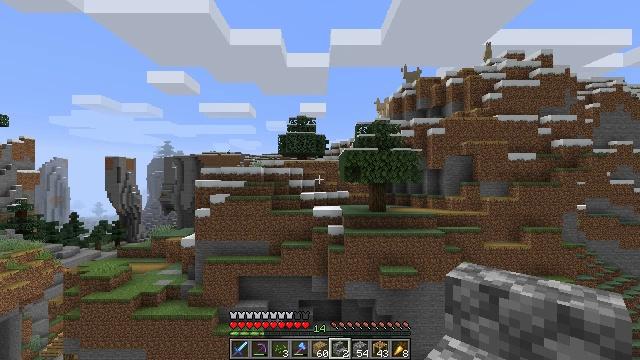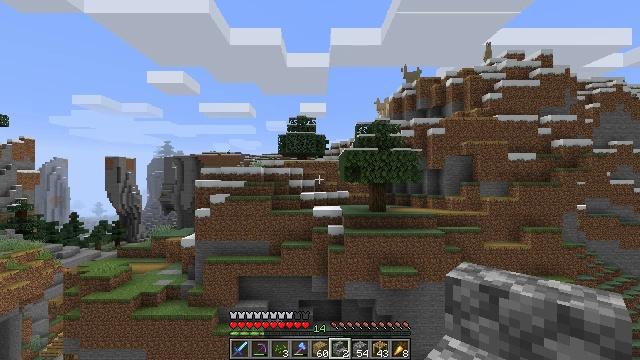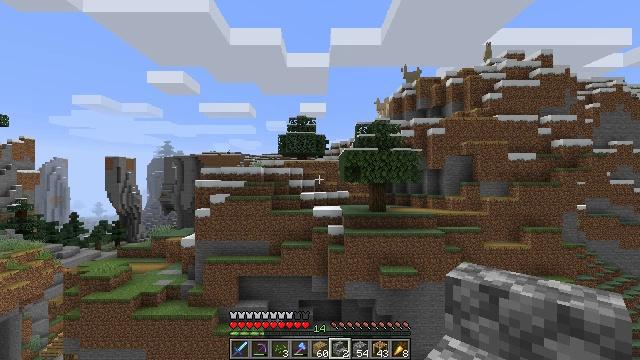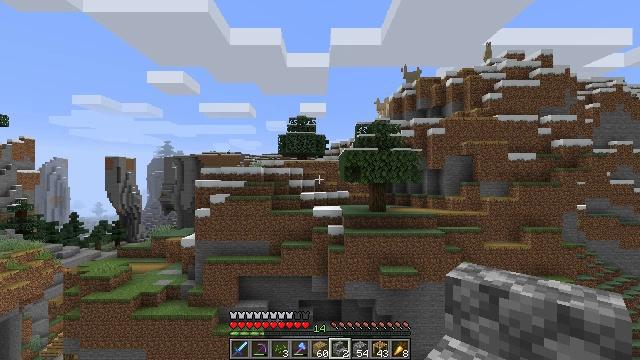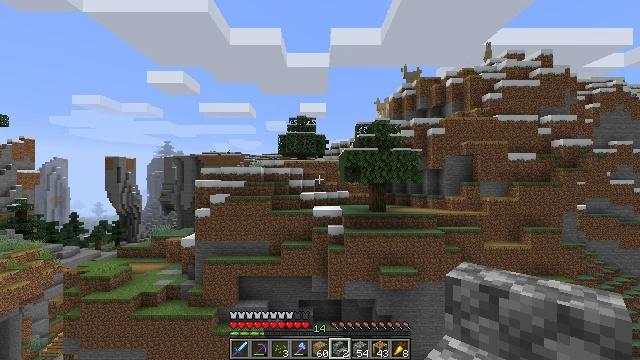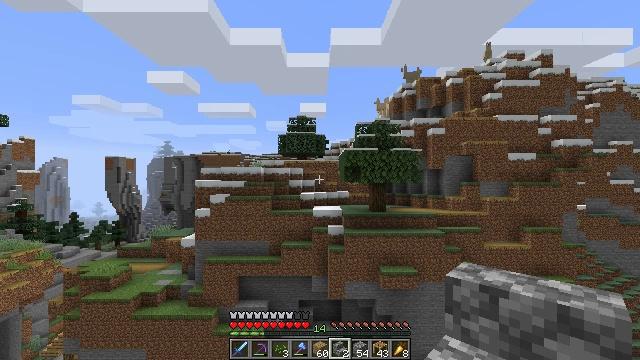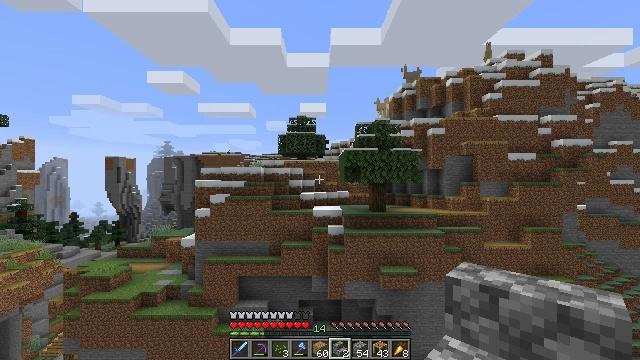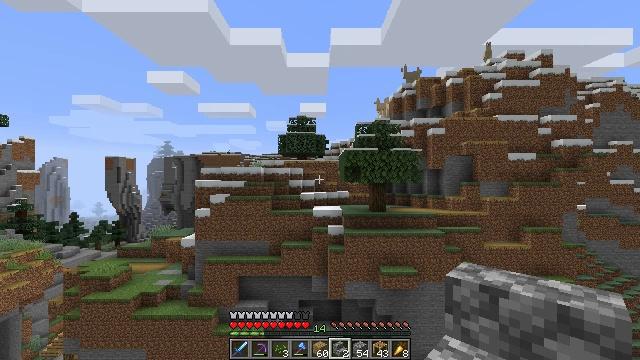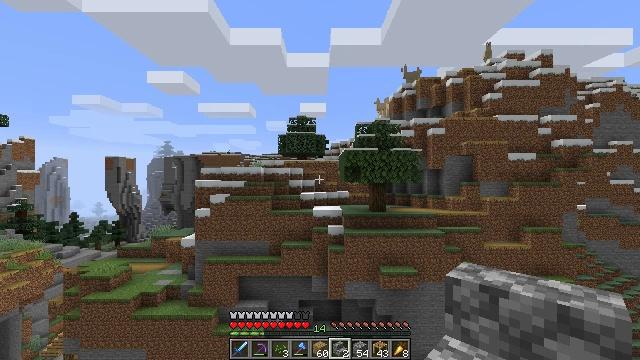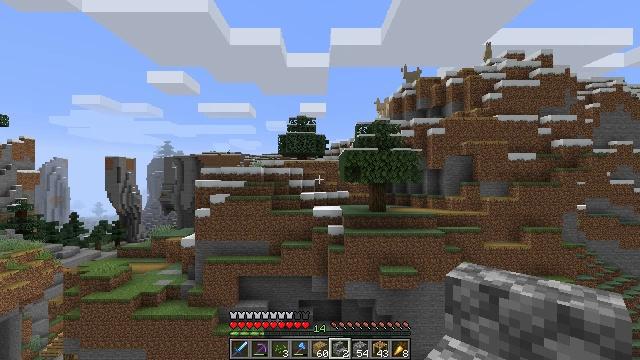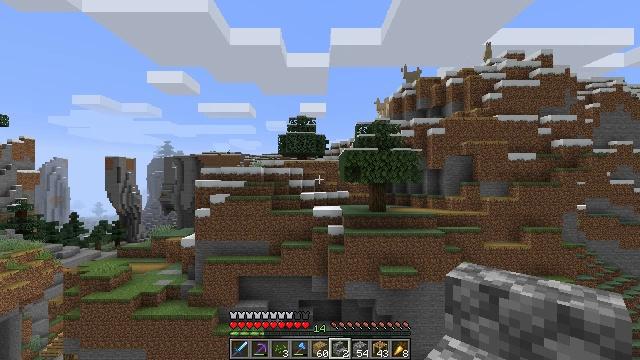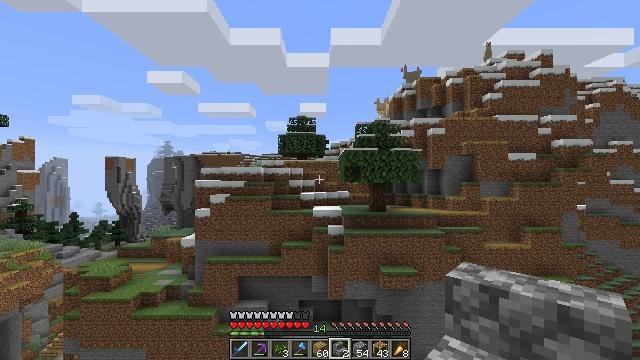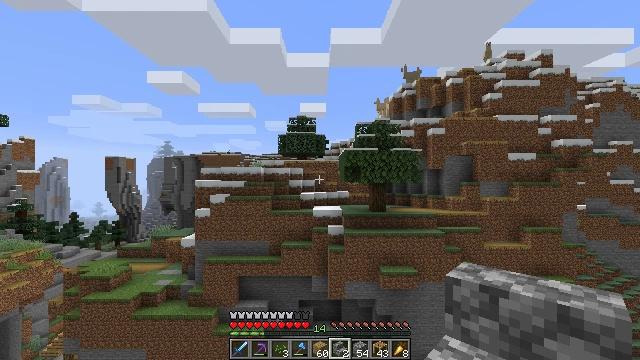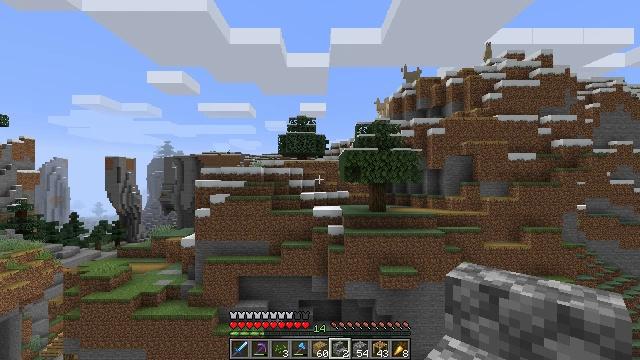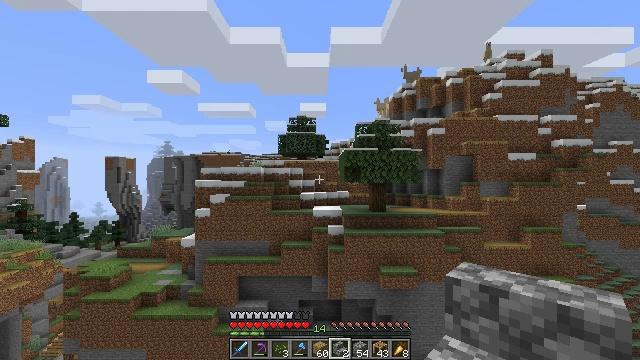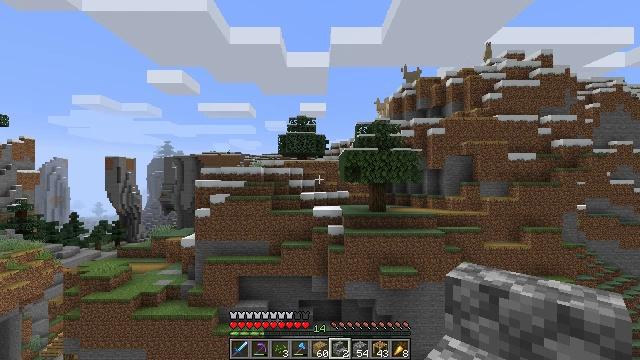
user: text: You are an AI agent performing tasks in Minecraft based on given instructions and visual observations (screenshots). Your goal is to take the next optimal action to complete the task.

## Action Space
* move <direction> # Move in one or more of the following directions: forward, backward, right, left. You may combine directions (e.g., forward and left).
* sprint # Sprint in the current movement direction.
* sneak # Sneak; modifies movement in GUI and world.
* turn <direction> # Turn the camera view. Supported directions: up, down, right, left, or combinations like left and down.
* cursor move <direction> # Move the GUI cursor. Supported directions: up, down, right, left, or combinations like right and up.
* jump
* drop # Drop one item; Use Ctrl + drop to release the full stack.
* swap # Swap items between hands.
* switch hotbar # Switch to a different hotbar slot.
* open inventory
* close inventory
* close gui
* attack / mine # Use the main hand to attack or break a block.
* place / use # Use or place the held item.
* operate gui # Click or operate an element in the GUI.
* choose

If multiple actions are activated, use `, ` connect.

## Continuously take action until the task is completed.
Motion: motion action
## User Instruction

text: Collect scaffolding blocks.
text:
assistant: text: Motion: no_op
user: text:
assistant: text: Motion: no_op
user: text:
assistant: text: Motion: no_op
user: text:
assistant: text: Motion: no_op
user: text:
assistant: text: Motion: no_op
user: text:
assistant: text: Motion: no_op
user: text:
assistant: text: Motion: no_op
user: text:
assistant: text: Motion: no_op
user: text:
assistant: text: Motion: no_op
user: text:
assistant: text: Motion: no_op
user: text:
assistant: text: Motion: no_op
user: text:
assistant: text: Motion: no_op
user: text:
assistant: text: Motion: no_op
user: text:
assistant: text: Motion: no_op
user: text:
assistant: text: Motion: no_op
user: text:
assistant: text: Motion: no_op
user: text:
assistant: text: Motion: no_op
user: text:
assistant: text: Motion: no_op
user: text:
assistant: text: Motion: no_op
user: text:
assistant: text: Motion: no_op
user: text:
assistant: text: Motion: no_op
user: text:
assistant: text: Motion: no_op
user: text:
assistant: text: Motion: no_op
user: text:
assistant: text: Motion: no_op
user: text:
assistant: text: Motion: no_op
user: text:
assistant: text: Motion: no_op
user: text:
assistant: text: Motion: no_op
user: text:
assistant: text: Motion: no_op
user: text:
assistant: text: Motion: no_op
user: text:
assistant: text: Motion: no_op